Question:
This performance test shows that, there is almost no difference between code with creation of jquery wrapper object and code without jquery wrapper object creation ( In second case wrapper object is stored in a variable named d and not created again and again).
Do you think these results are correct? Is JQuery-Wrapper actually extremely lightweight?
Here is the link to JSPerf. <URL>
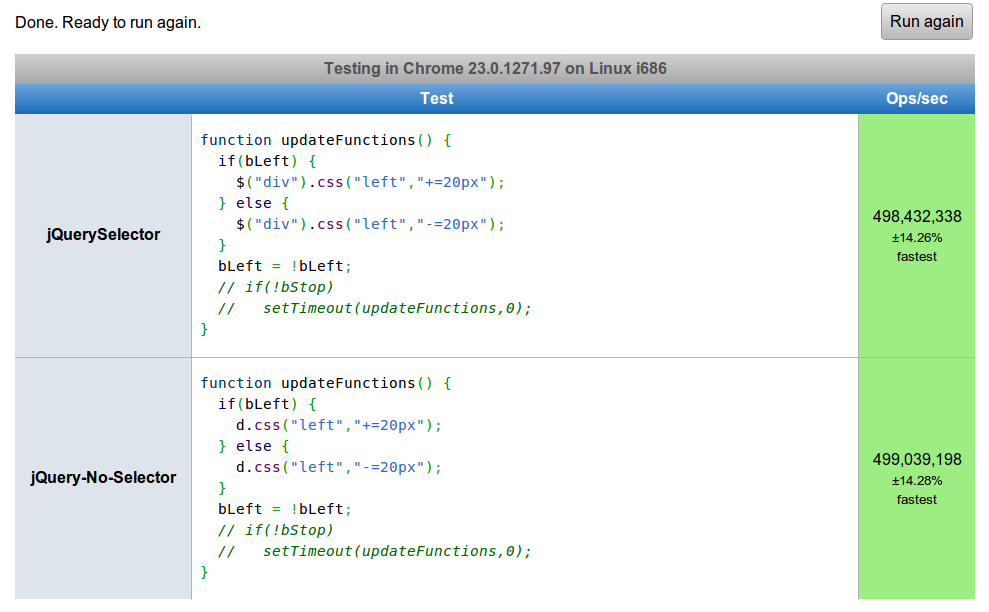
Answer: You forgot to run the function 'updateFunctions' in those tests, so those tests are nothing more than mere function definitions.
You can start seeing the differences in this <URL> where the actual code is running.